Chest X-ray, PA view. Patient: 52 years old, sex M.
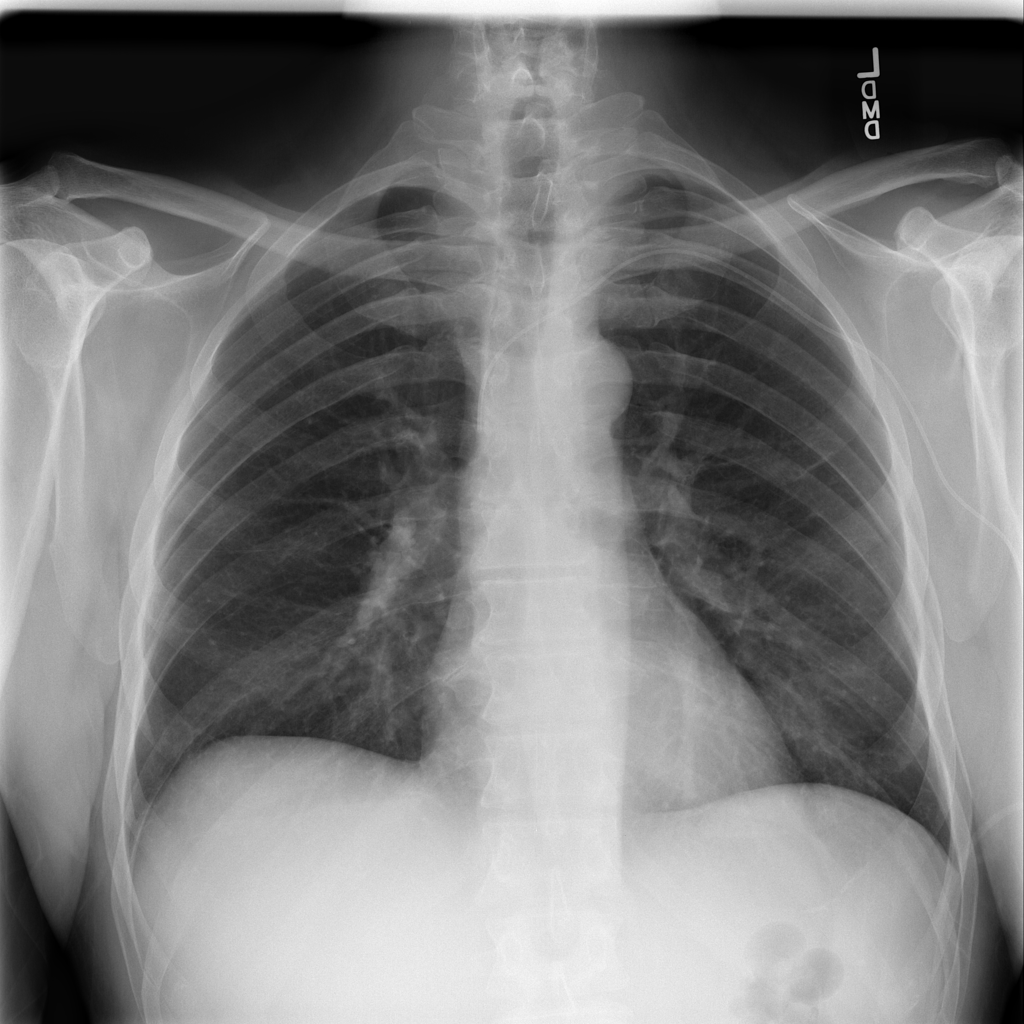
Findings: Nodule